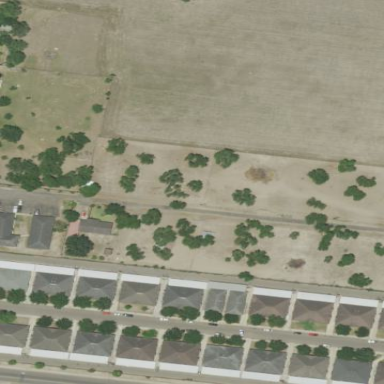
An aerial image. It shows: Residential area within neighborhood.